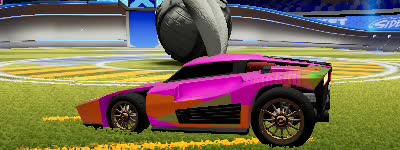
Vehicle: breakout